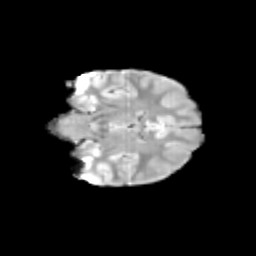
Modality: T2w
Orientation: coronal
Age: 12
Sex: female
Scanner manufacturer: siemens
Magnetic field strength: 3 T
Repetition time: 3.8 s
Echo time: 0.07 s